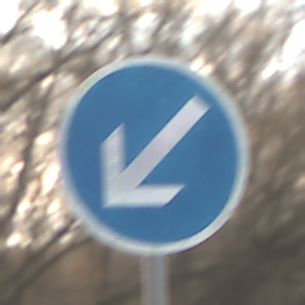
Verkehrszeichen: VorgeschriebeneVorbeifahrtLinks
Umgebung: Outdoor, Nature
Tageszeit: SunriseSunset
Wetter: PartlyCloudy
Licht: Natural
Jahreszeit: NotSpecified
Kontrast: MediumContrast